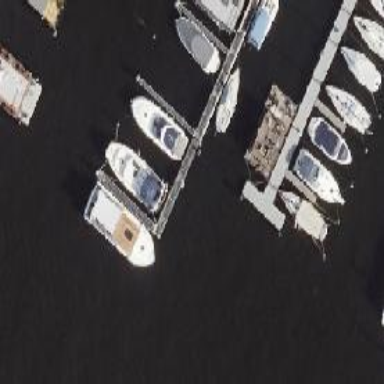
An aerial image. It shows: Man-made pier.